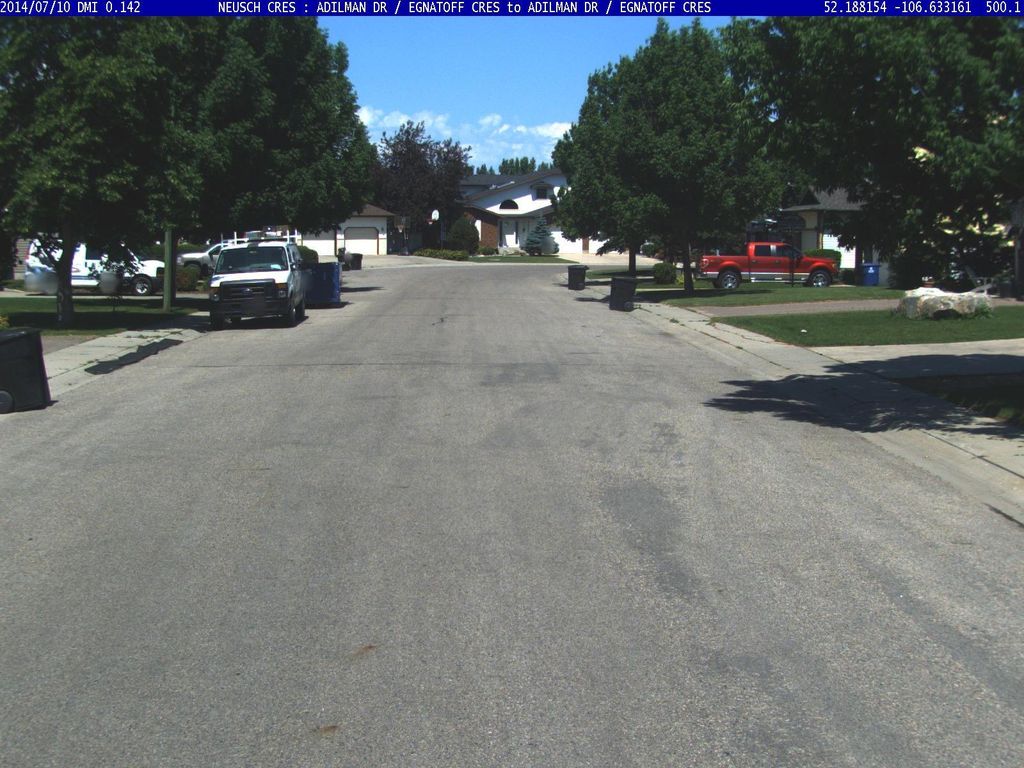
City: saskatoon